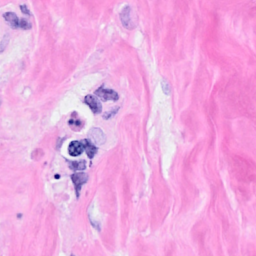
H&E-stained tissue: Breast